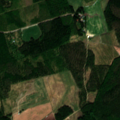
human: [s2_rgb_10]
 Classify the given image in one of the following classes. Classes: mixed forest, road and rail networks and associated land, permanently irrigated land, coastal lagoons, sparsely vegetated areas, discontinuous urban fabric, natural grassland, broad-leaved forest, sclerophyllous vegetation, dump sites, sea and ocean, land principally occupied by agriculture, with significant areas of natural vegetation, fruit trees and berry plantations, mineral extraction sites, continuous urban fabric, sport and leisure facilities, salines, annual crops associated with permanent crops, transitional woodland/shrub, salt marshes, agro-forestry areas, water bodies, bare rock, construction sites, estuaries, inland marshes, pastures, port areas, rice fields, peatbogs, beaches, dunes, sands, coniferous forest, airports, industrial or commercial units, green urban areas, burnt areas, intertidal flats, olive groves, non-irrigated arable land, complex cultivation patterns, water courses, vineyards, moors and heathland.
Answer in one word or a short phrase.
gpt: non-irrigated arable land, coniferous forest, mixed forest, transitional woodland/shrub